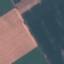
Land use / land cover: AnnualCrop